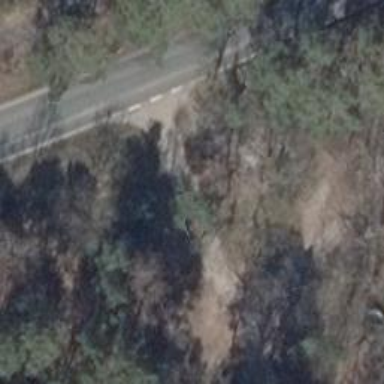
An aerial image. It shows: Service road with ground surface.